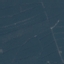
Land use / land cover: Forest